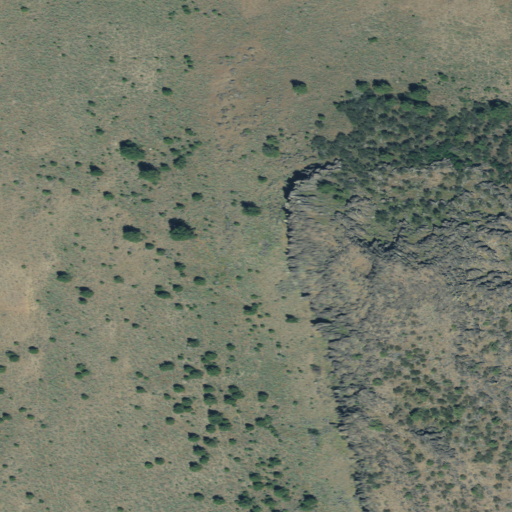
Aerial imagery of mountain in Oregon named Black Rock containing shrub and evergreen forest